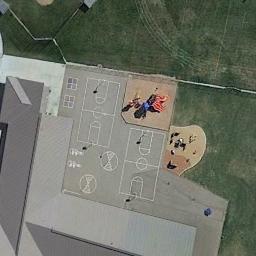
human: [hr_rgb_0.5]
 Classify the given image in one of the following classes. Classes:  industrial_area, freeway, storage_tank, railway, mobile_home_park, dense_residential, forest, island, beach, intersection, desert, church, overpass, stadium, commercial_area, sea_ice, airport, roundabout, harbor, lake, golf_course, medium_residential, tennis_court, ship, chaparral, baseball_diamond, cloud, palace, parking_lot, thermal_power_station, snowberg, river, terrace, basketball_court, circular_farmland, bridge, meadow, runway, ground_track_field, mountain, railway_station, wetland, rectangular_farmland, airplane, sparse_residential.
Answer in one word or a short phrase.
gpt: basketball_court